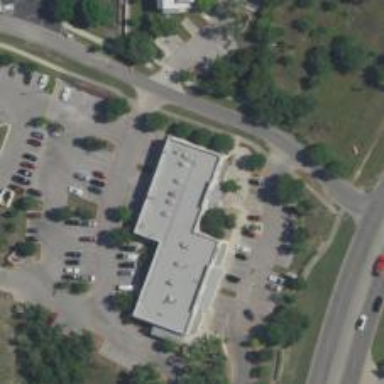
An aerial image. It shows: Clinic.